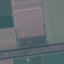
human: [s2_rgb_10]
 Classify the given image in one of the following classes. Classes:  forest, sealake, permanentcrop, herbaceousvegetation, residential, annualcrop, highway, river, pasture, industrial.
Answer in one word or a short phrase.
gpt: AnnualCrop